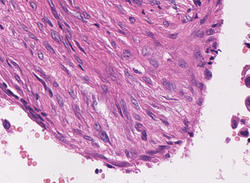
Tumor epithelial tissue: no
Tumor-associated stroma tissue: yes
Normal tissue: no